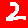
Digit: 2